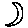
Label: moon